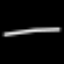
Label: line